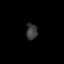
Tissue: lung
Cell type: Others
Senescence score: 0.1876
Nuclear area (px): 174
Mean DAPI intensity: 58.477